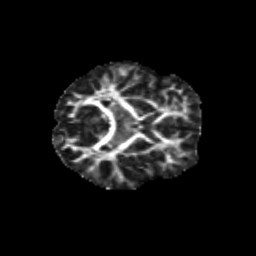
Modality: FA
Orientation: axial
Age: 9
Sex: female
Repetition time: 9.5 s
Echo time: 0.089 s